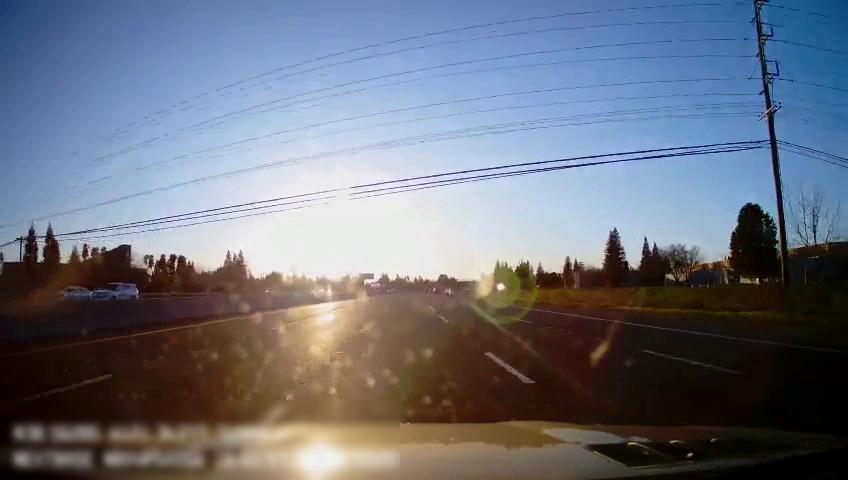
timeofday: Day
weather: Sunny
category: Drivable Space
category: Vehicles | SUV
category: Vehicles | Car
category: Lanes | Alternate Lane
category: Lanes | Alternate Lane
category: Lanes | Current Lane
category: Lanes | Current Lane
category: Lanes | Alternate Lane
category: Lanes | Alternate Lane